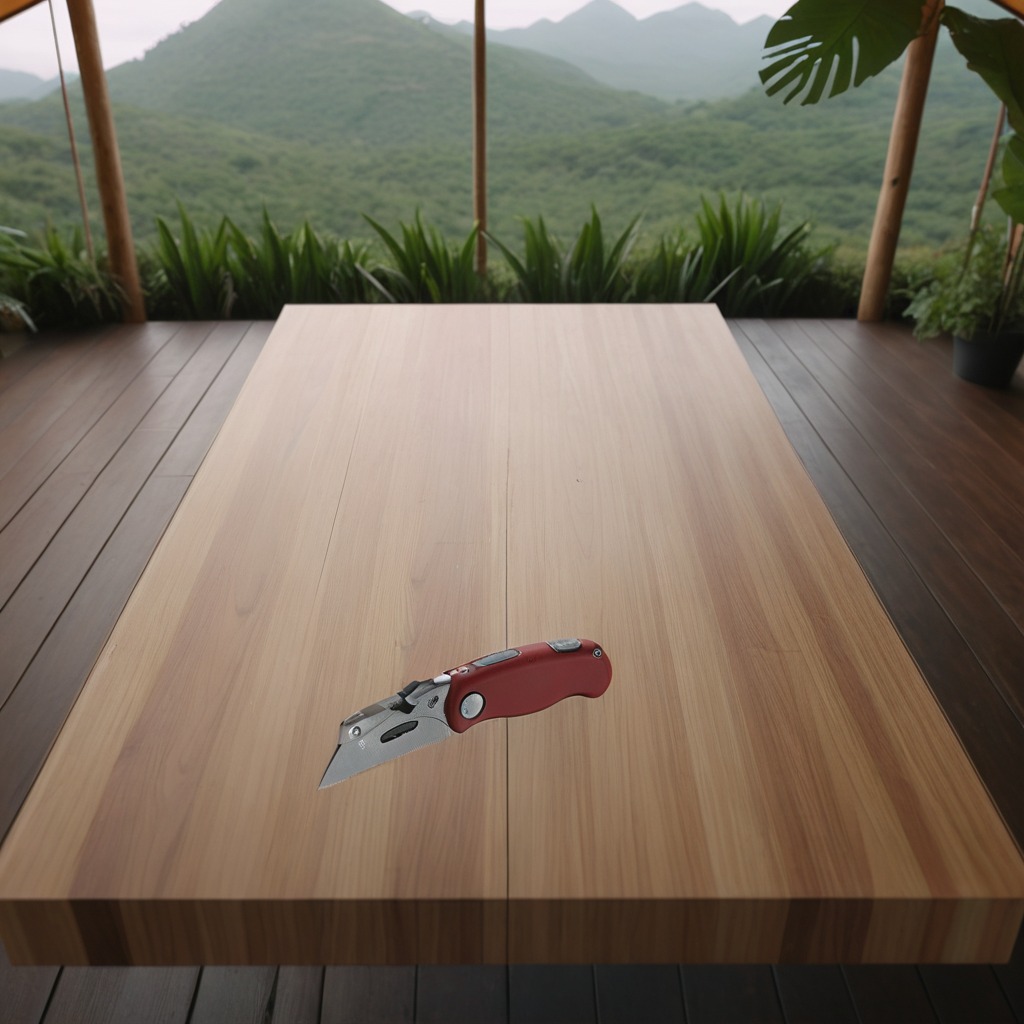
A utility knife is lying on a wooden table in a jungle field workshop tent.